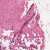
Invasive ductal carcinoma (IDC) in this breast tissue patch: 0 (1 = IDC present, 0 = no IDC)